Interaction volume radius: 5 \u00c5
Interaction volume height: 30 \u00c5
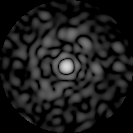
Disorder parameter: 0.7872